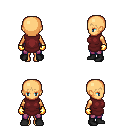
a pixel art fantasy rpg character, female body template, human, tanned skin, maroon tunic, magenta pants, plain hairstyle, gold gloves, black shoes, four views (front, back, left, right), 2x2 character sprite sheet, small pixel art, hard edges, no anti-aliasing